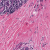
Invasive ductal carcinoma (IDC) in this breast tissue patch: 0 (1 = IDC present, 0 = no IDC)